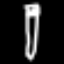
Label: pencil